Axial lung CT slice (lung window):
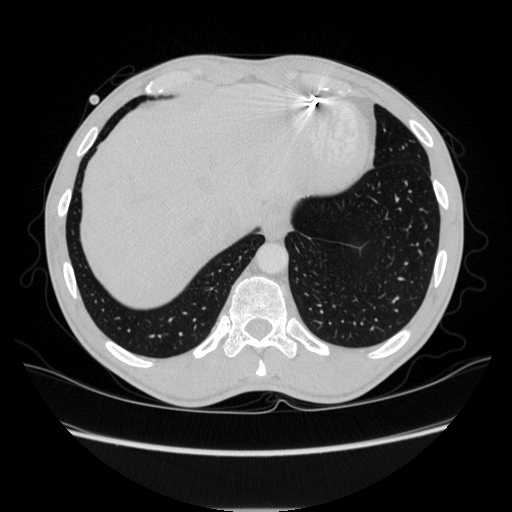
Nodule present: no